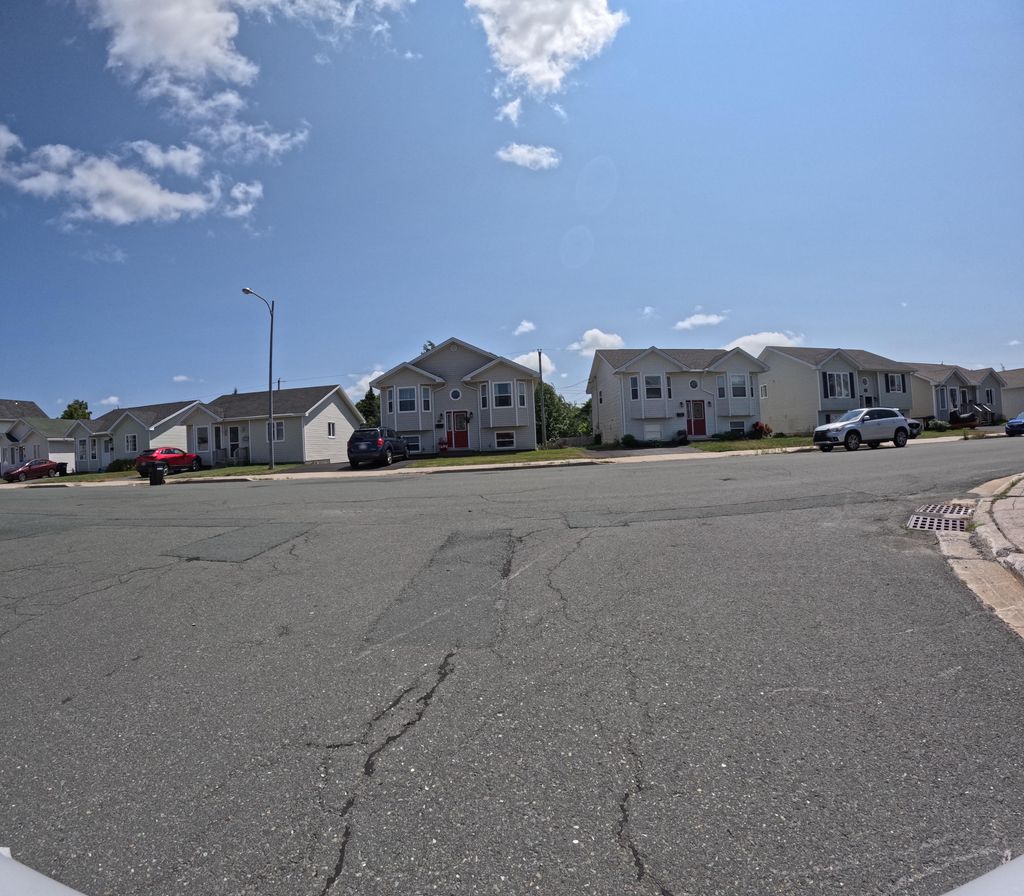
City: st_johns